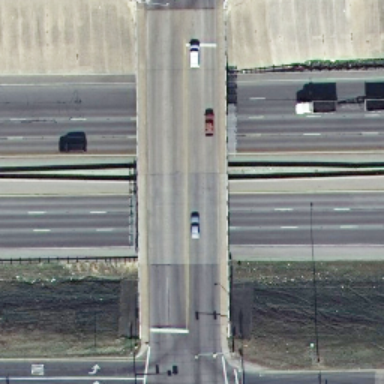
A road cross another two roads vertically .